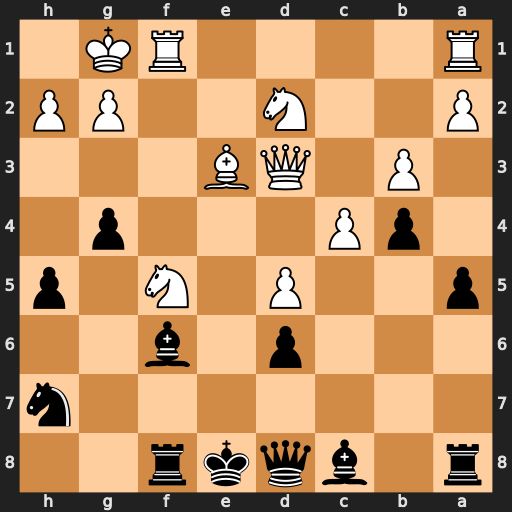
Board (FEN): r1bqkr2/7n/3p1b2/p2P1N1p/1pP3p1/1P1QB3/P2N2PP/R4RK1
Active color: b
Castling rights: q
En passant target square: -
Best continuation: Bxa1 Qe4+ Be5 Ng7+ Kd7 Qxh7 Rxf1+ Nxf1 Qe7 Qf5+ Kc7 Ne6+ Bxe6